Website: home-depot
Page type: address-validator
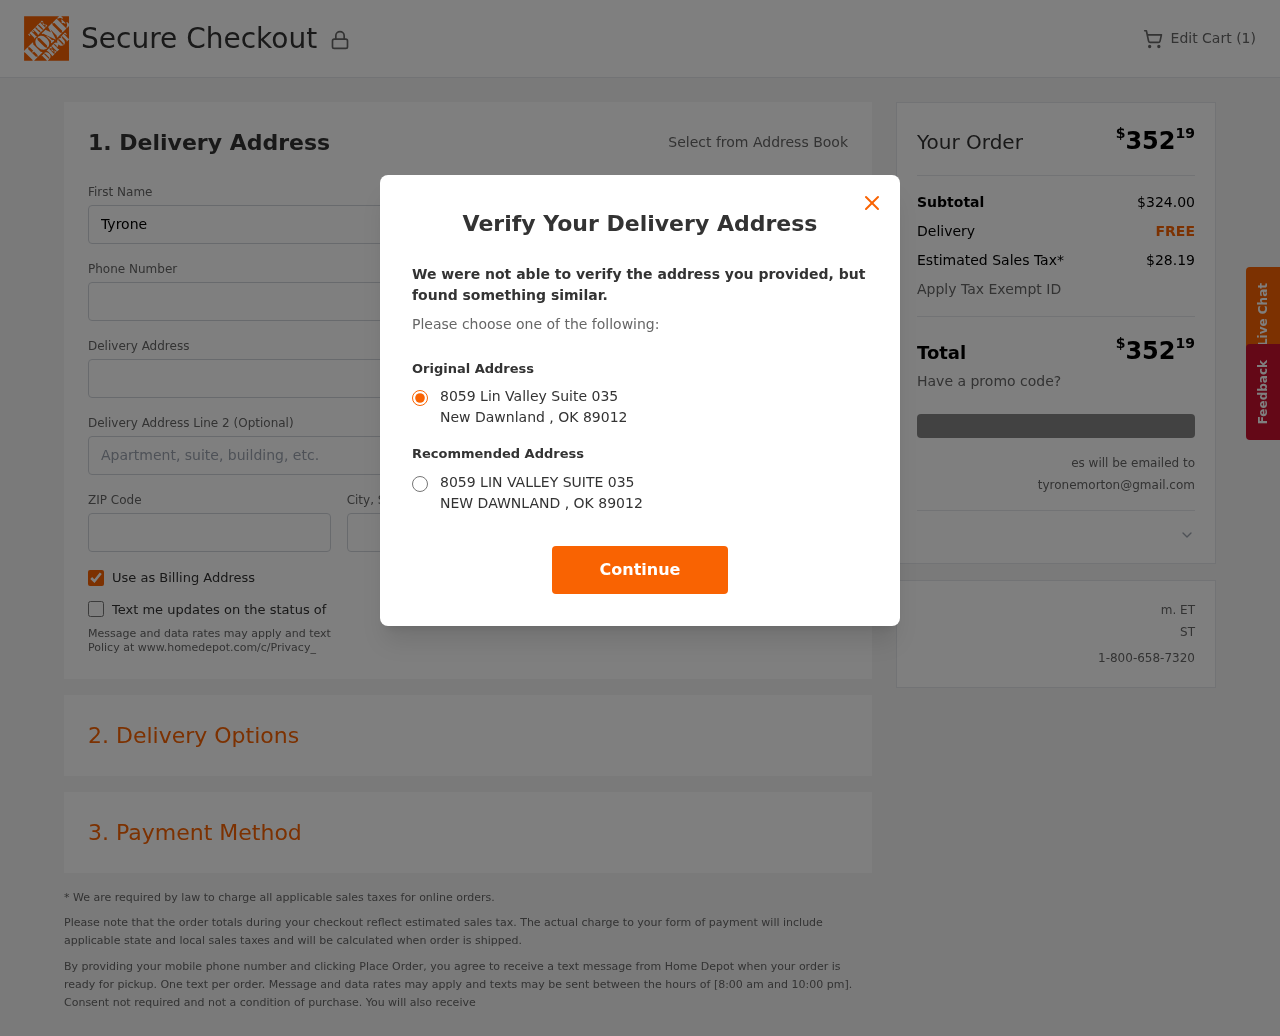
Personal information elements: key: PII_CITY
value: New Dawnland
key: PII_EMAIL
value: tyronemorton@gmail.com
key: PII_POSTCODE
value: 89012
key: PII_STATE_ABBR
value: OK
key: PII_STREET
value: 8059 Lin Valley Suite 035
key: PII_FIRSTNAME
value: Tyrone
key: PII_LASTNAME
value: Morton
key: PII_PHONE
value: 9023008474
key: PII_STREET2
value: Apt. 028
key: PII_CITY_STATE
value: New Dawnland, OK
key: PII_STREET_ALT
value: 8059 LIN VALLEY SUITE 035
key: PII_CITY_ALT
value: NEW DAWNLAND
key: PII_STATE_ABBR2
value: OK
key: PII_POSTCODE_FULL
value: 89012
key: PII_POSTCODE_NUMERIC
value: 89012
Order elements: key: ORDER_NUM_ITEMS
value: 1
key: ORDER_TOTAL
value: $35219
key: ORDER_SUBTOTAL
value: $324.00
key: ORDER_SHIPPING_COST
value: FREE
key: ORDER_TAX
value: $28.19